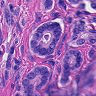
Metastatic tissue present: yes